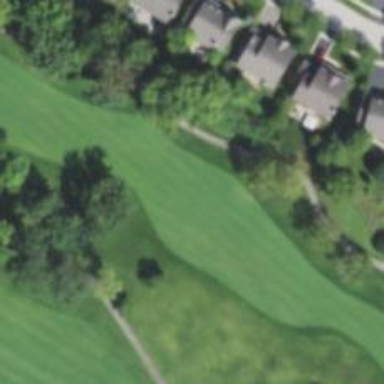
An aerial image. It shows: View of golf hole.